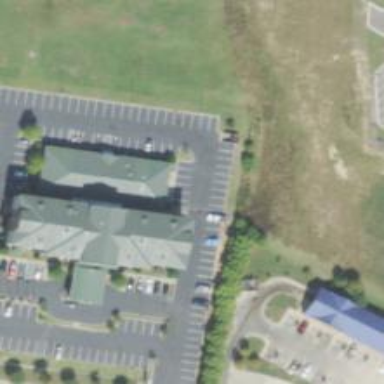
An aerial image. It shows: Hotel building.